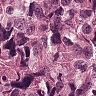
Metastatic tissue present: yes